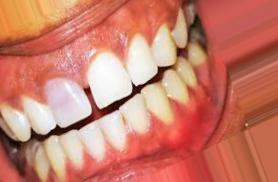
Condition: Tooth Discoloration